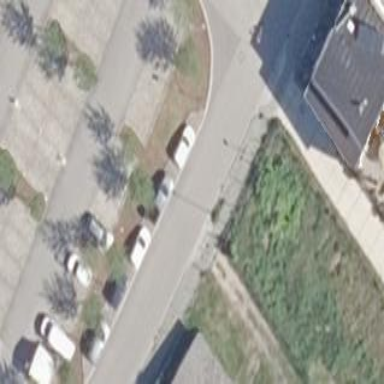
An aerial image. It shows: Street-side parking space available for use. This normal parking space is designated for public use.